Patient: sex F, age 56
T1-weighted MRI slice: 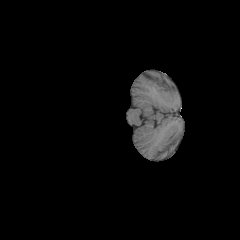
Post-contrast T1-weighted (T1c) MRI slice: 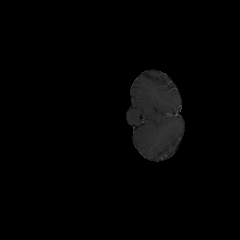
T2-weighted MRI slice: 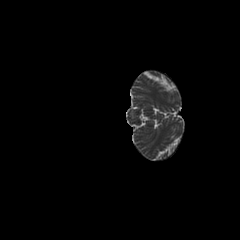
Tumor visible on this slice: no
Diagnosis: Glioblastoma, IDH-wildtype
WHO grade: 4